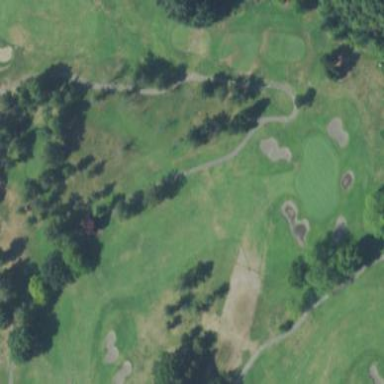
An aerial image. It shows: Scenic golf fairway.